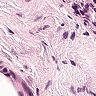
Metastatic tissue present: no